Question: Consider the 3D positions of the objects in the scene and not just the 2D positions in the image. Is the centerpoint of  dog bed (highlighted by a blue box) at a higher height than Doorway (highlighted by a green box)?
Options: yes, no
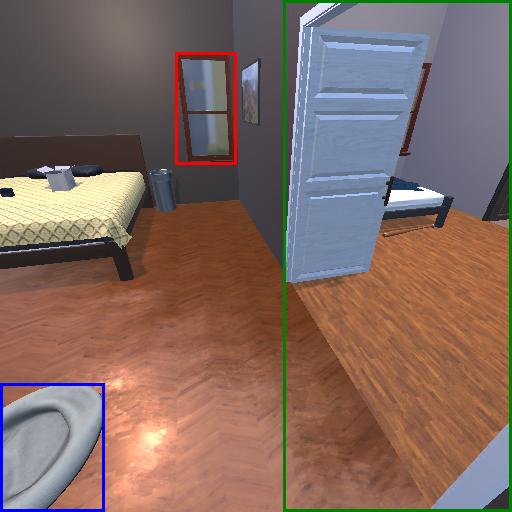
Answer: yes